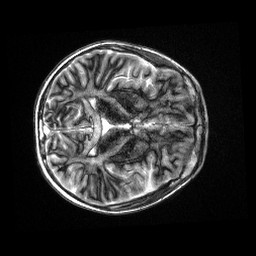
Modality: MP2RAGE
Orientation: axial
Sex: male
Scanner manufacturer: siemens
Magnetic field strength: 3 T
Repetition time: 5 s
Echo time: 0.00368 s